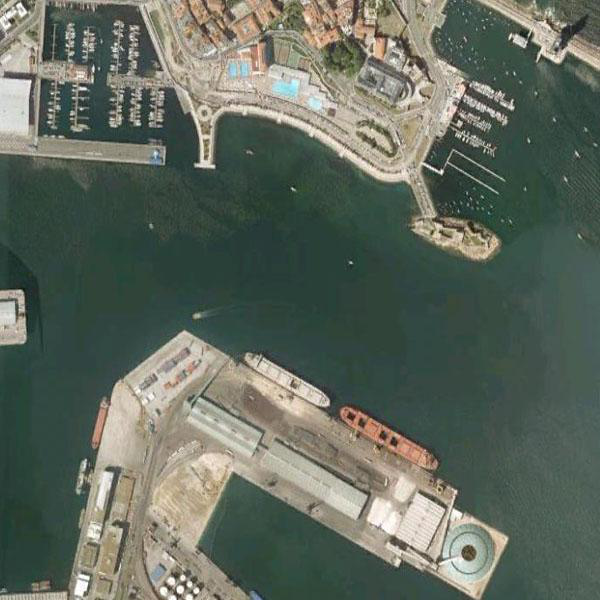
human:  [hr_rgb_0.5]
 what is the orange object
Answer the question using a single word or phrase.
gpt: ship